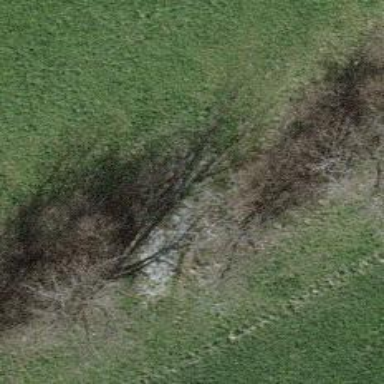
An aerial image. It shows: Hedge acting as barrier.